Interaction volume radius: 10 \u00c5
Interaction volume height: 15 \u00c5
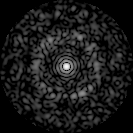
Disorder parameter: 0.8302